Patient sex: M
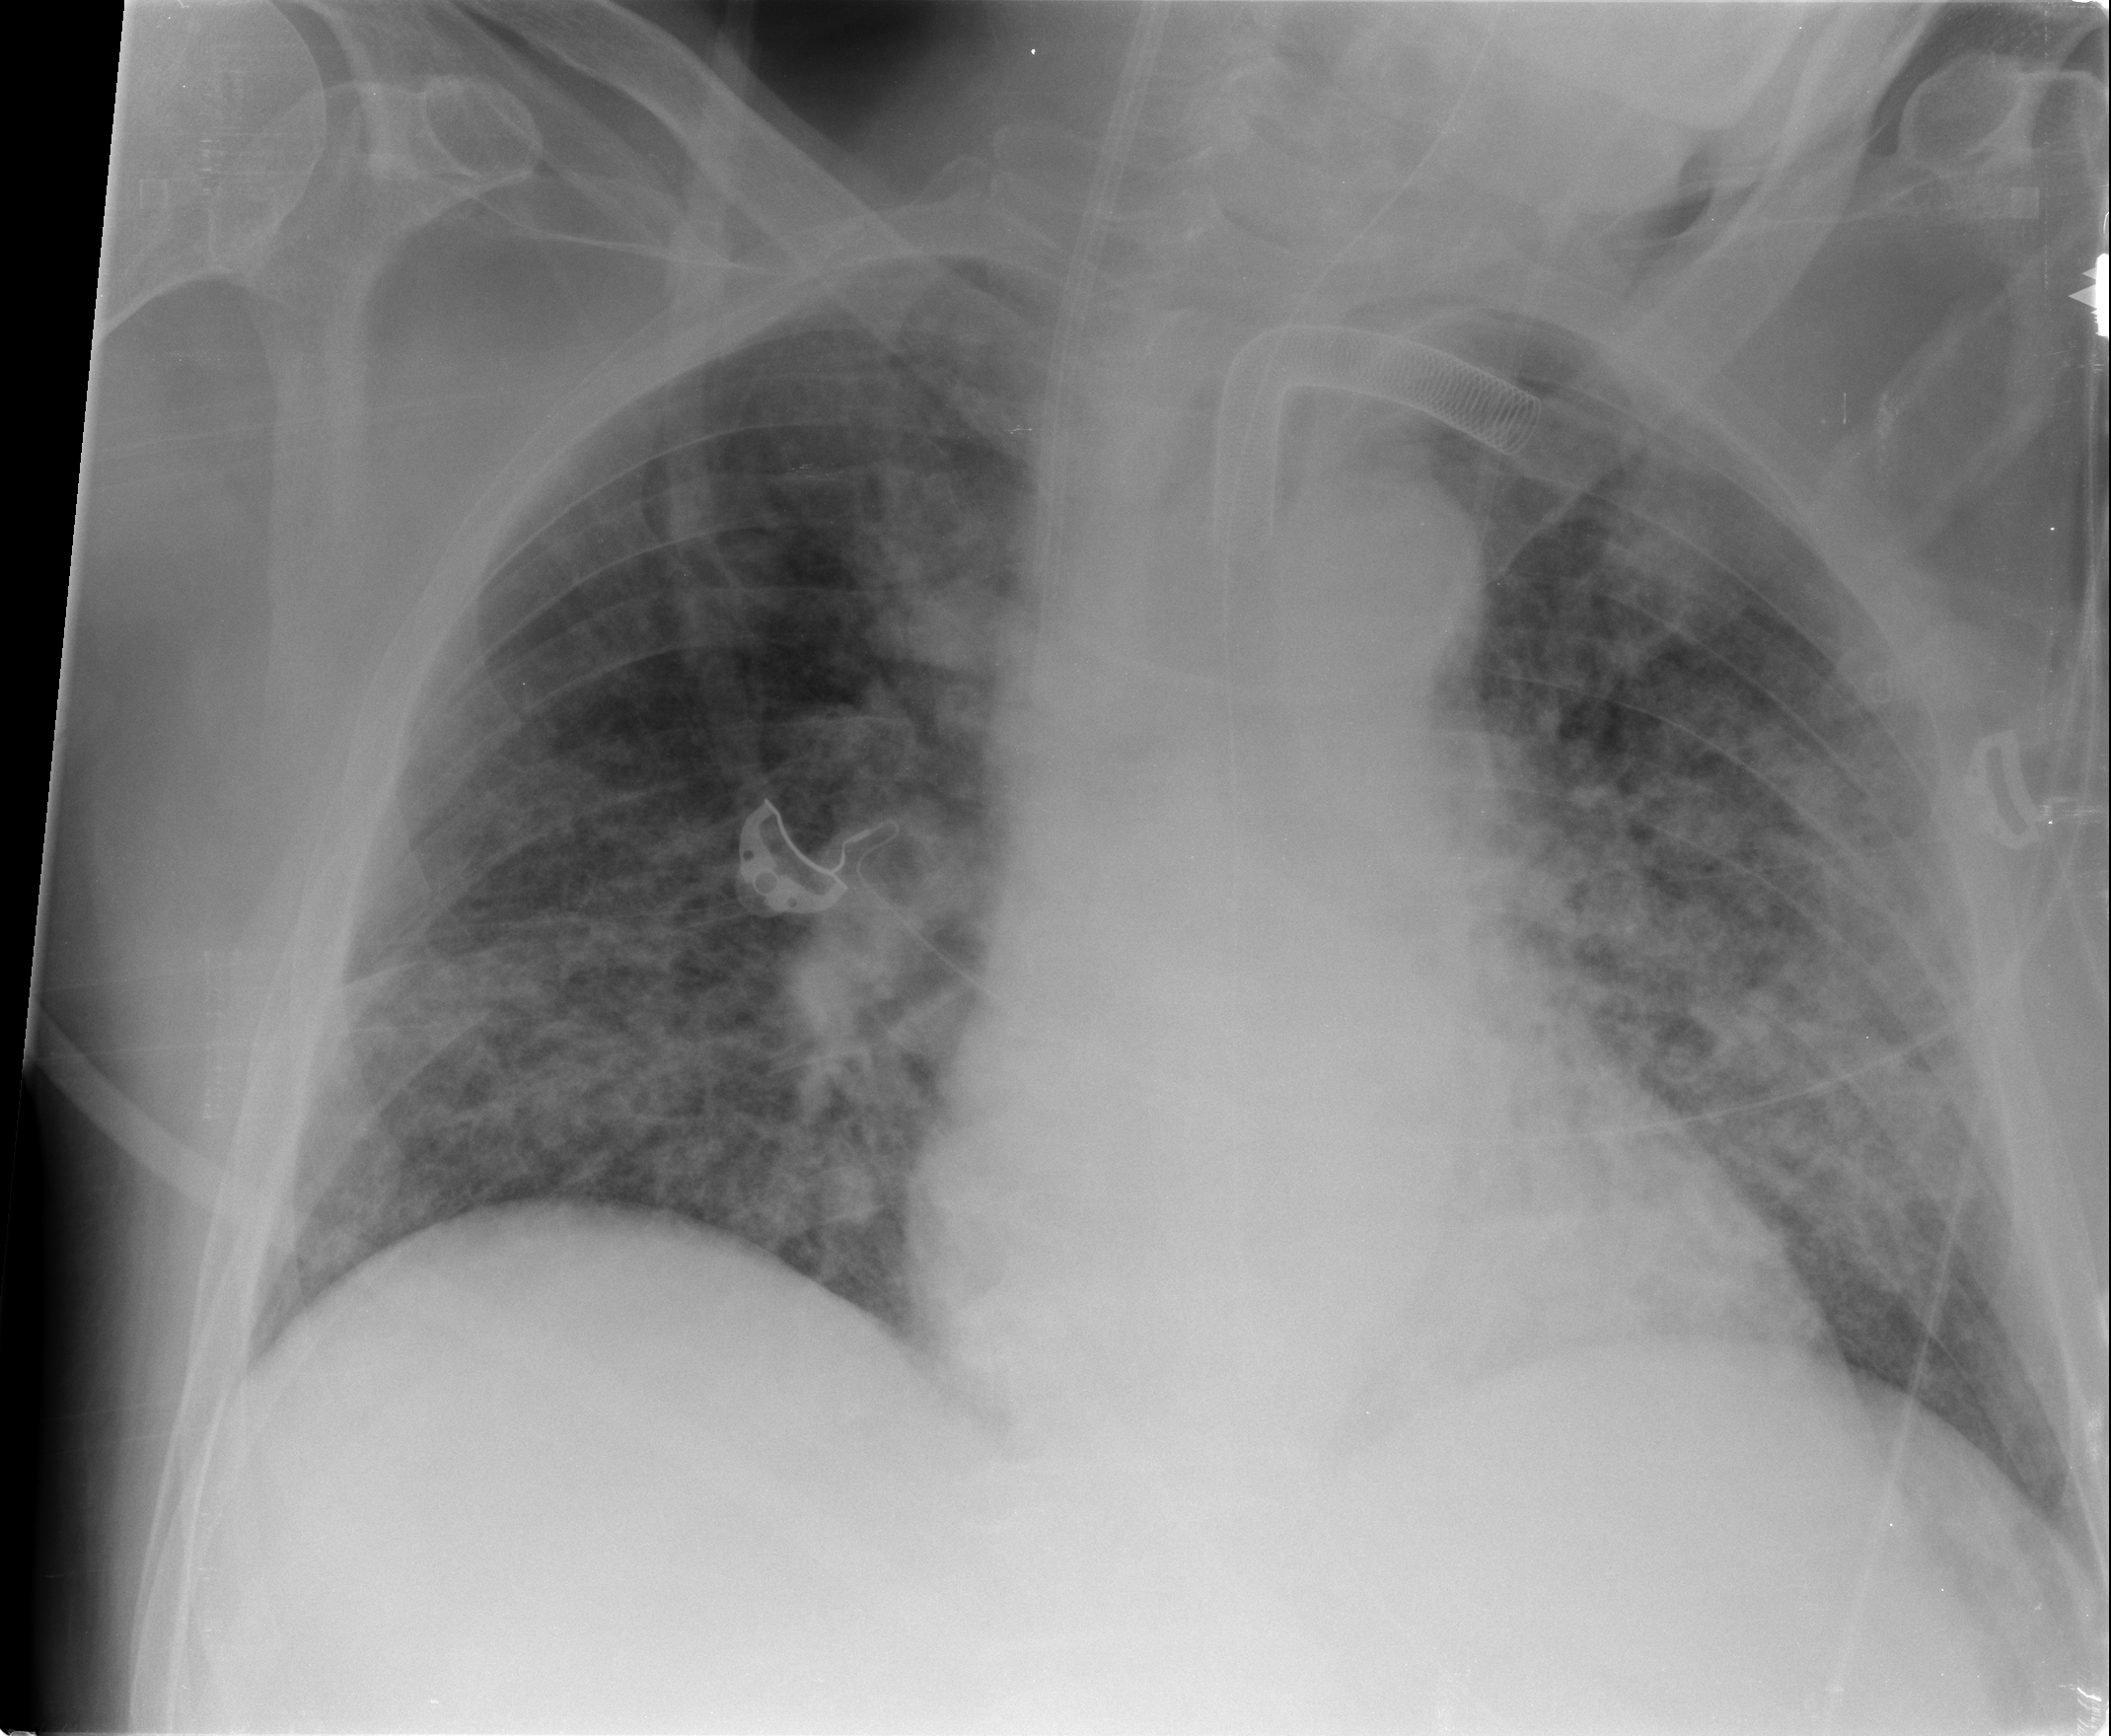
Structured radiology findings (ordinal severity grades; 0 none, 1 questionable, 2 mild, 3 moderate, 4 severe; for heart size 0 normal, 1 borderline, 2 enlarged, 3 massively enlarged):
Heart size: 0
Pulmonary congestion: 2
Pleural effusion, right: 0
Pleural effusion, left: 0
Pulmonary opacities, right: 3
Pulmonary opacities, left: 3
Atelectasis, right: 2
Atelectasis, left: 2